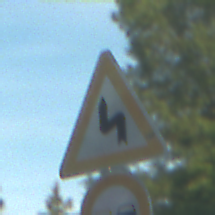
Verkehrszeichen: DoppelkurveZunaechstLinks
Zusatzzeichen unten: Ueberholverbot
Umgebung: Outdoor, Suburban
Tageszeit: SunriseSunset
Wetter: PartlyCloudy
Licht: Natural
Jahreszeit: NotSpecified
Kontrast: MediumContrast